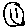
Label: smiley face